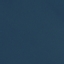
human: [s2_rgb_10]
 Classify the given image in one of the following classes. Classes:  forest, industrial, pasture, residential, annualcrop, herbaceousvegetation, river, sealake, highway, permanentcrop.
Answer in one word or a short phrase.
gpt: SeaLake